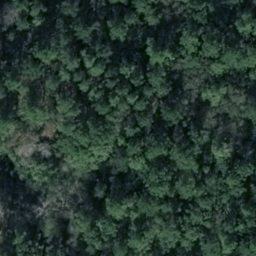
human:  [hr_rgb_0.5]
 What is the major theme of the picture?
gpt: forest